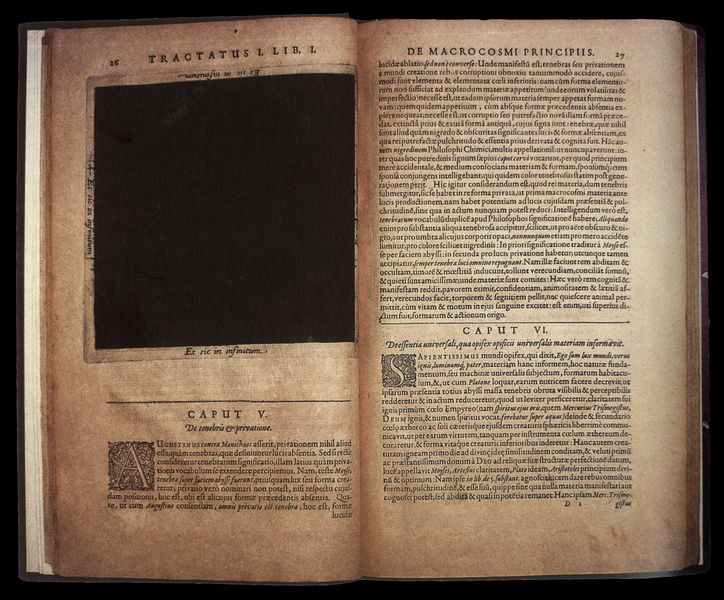
Titel: Schwarze quadratische Flagge; aus: Utriusque Cosmi Maioris silicet et Minoris Mataphqsica, vol. 1, S.26-27
Künstler: Robert Fludd
Institution: Berlin, Staatsbibliothek
Schlagwörter: ausschnitt, schwarz, alt, bibel, haupt, rahmen, bild, schrift, klein, buch, linie, druck, initialen, titel, seite, illustration, scharz, text, initiale, überschrift, anfang, kursiv, fragment, seiten, antik, luther, zeilen, buchseiten, kapitel, traktat, zeile, latein, lateinisch, doppelseite, kosmos, codex, macro, abschnitt, mini, physik, abhandlung, libri, gegilbt, prinzip, guttenberg, liber, 27, caput, 26, tractatus, principe macrocosmi, makrokosmos, traktar, macrocosmi, tractaus, #caput, cosmi, seioten